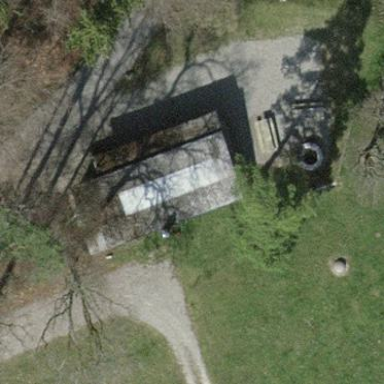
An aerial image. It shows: Hut.